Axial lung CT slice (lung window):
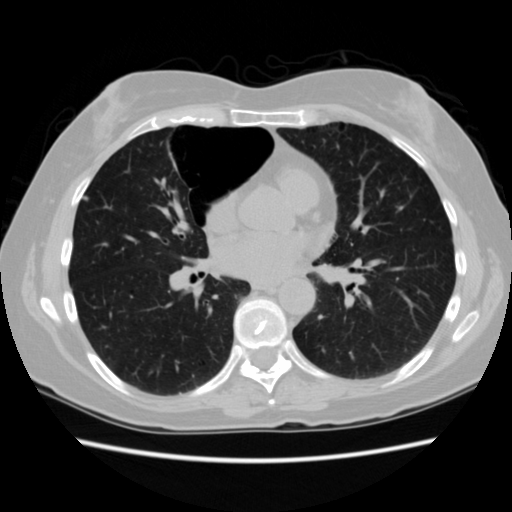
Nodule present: yes
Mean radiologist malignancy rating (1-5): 2.667